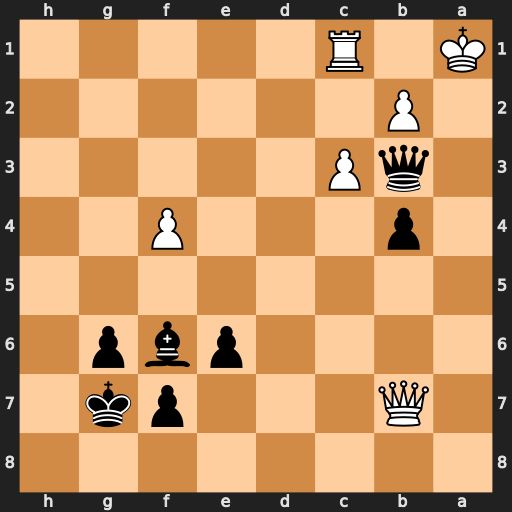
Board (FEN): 8/1Q3pk1/4pbp1/8/1p3P2/1qP5/1P6/K1R5
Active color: b
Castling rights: -
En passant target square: -
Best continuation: Qa4+ Kb1 b3 Qxb3 Qxb3